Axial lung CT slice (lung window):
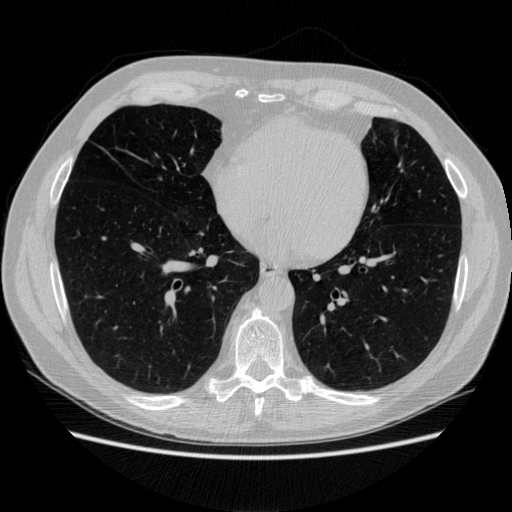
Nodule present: no